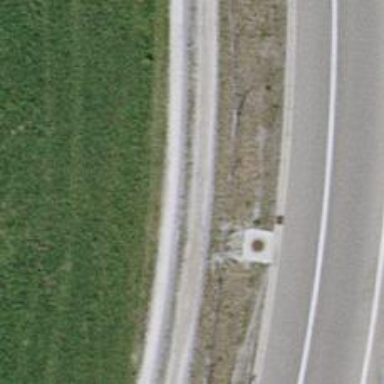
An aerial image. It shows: Track with grade2 pebblestone surface.